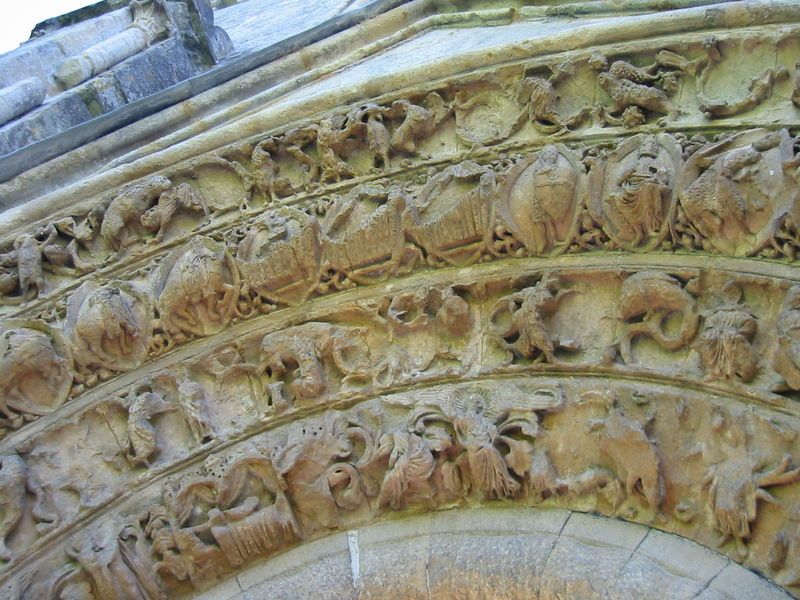
Titel: Ruinen der Abtei von Glastonbury
Standort: Glastonbury, Abtei (EU - GB)
Schlagwörter: menschen, blumen, dach, tiere, ornament, bibel, stein, türbogen, kirche, engel, relief, bogen, mauer, rundbogen, detail, ornamente, bett, stuck, lichteinfall, tor, foto, fotografie, eingang, kathedrale, portal, löwe, heilige, bänder, schafe, bet, getreppt, pfanzen